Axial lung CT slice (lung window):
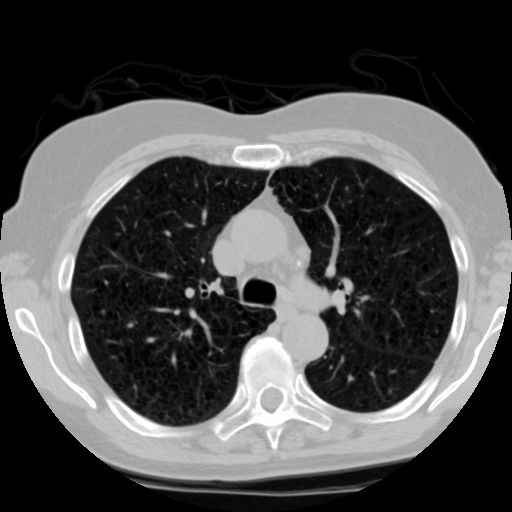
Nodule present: no